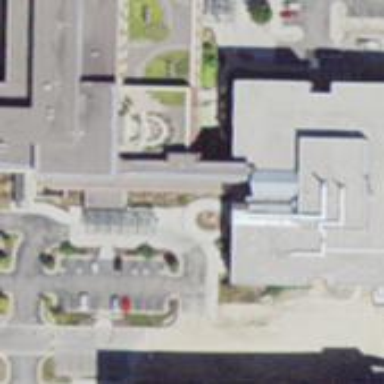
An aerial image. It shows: Hospital building.